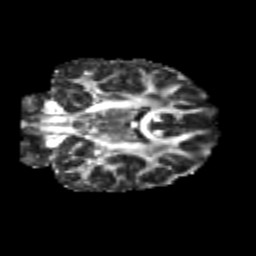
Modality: FA
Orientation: coronal
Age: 21
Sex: male
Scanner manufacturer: siemens
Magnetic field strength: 3 T
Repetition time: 3.5 s
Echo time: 0.113 s